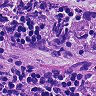
Metastatic tissue present: yes